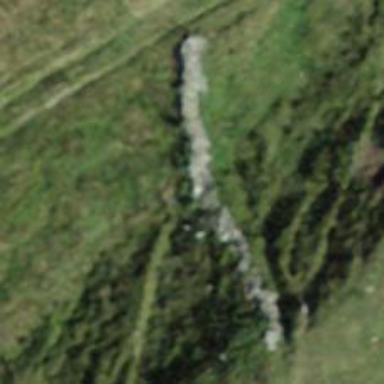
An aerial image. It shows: Wall is shown in the image.